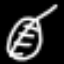
Label: leaf